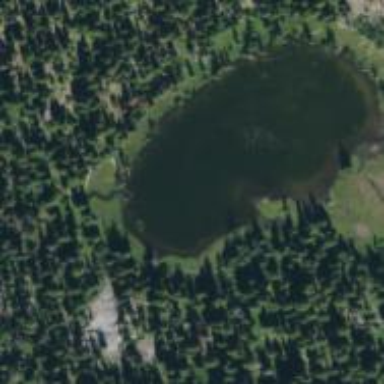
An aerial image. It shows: Serene lake.